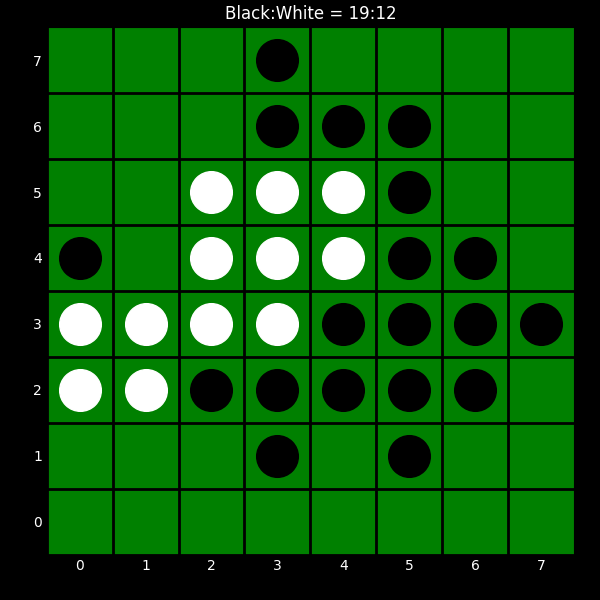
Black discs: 19
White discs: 12